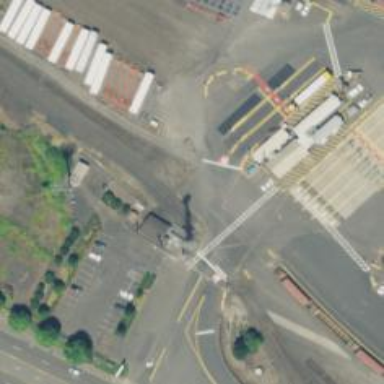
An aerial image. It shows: Railway level crossing.